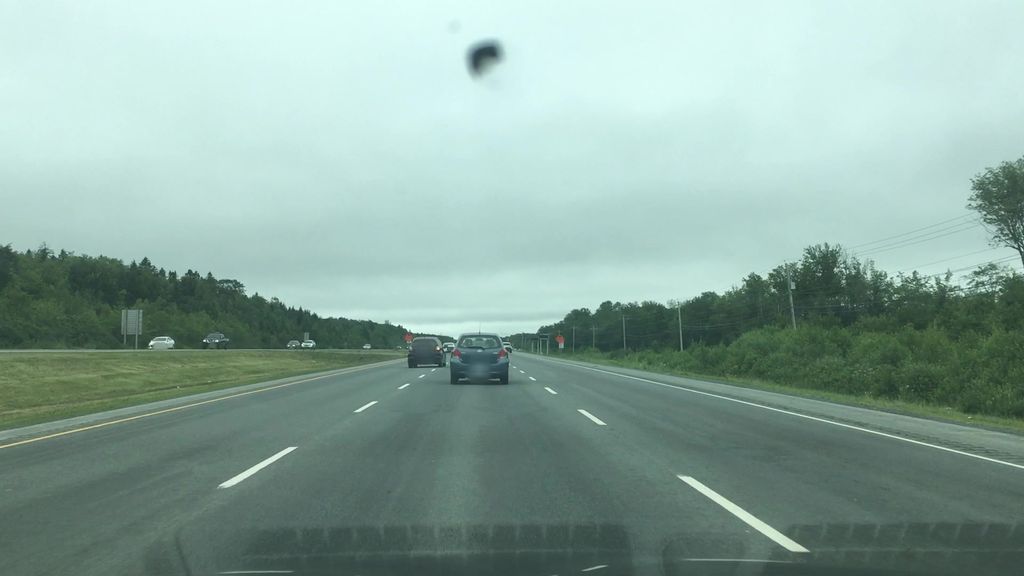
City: halifax